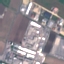
Land use / land cover class: Industrial